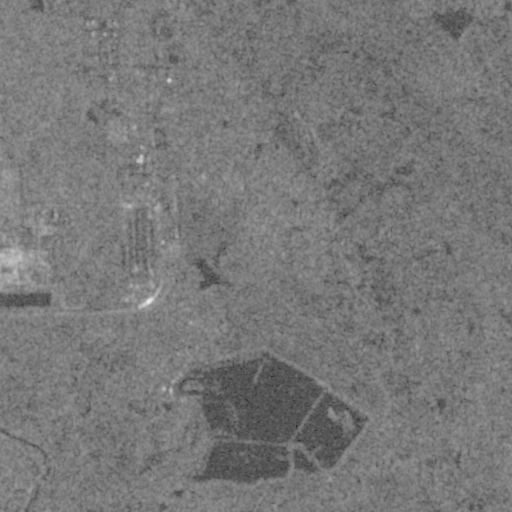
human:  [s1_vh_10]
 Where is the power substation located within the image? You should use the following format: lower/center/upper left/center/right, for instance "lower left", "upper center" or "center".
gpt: The power substation is located in the upper left of the image.
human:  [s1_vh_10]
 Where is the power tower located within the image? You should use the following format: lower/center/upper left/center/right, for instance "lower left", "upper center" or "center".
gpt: The power tower is located in the left of the image.
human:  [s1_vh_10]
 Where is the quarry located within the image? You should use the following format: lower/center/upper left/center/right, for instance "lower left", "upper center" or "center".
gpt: There is no quarry in the image.

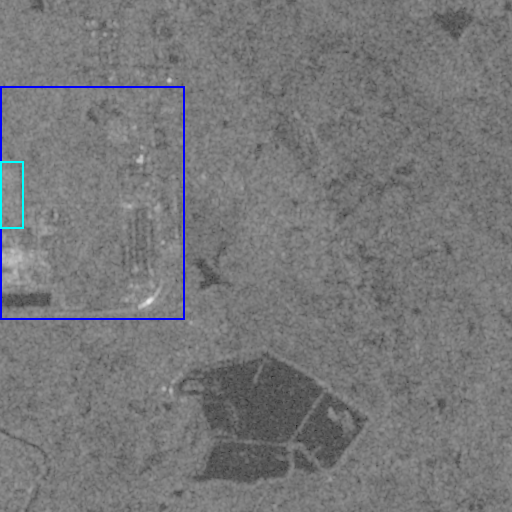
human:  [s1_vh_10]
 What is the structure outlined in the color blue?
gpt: The structure outlined in blue is a power plant.
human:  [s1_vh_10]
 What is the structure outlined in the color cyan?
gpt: The structure outlined in cyan is a power substation.
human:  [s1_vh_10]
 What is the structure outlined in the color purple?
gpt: There is no purple outline.